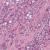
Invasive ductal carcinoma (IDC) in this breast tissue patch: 1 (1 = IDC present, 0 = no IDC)